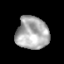
Tissue: skin
Cell type: Epithelial cells
Senescence score: 0.2846
Nuclear area (px): 1031
Mean DAPI intensity: 174.758